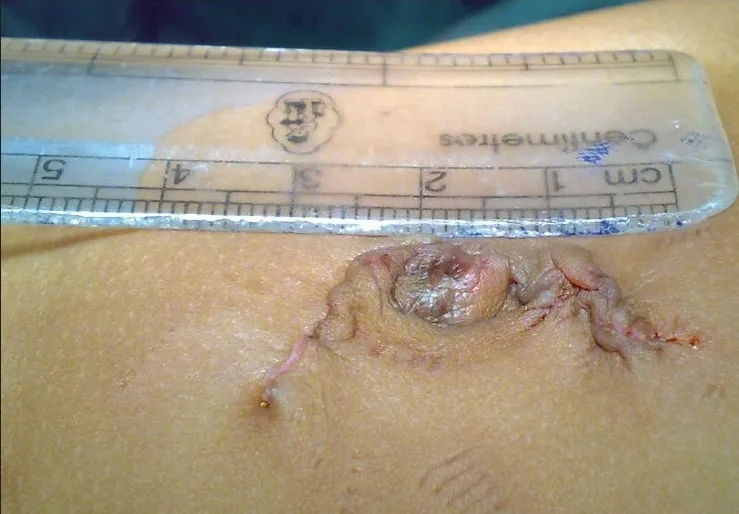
SILS postoperative scar.
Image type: medical_photograph (other_medical_photograph)